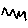
Label: zigzag